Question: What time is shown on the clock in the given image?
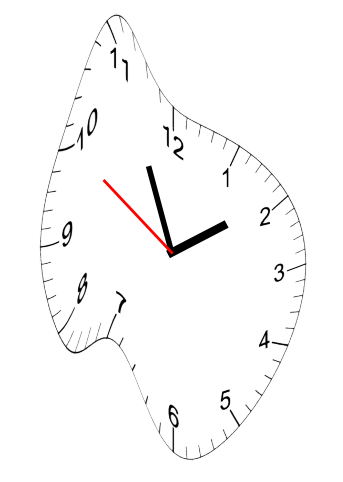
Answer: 01:55:50